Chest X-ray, PA view. Patient: 62 years old, sex M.
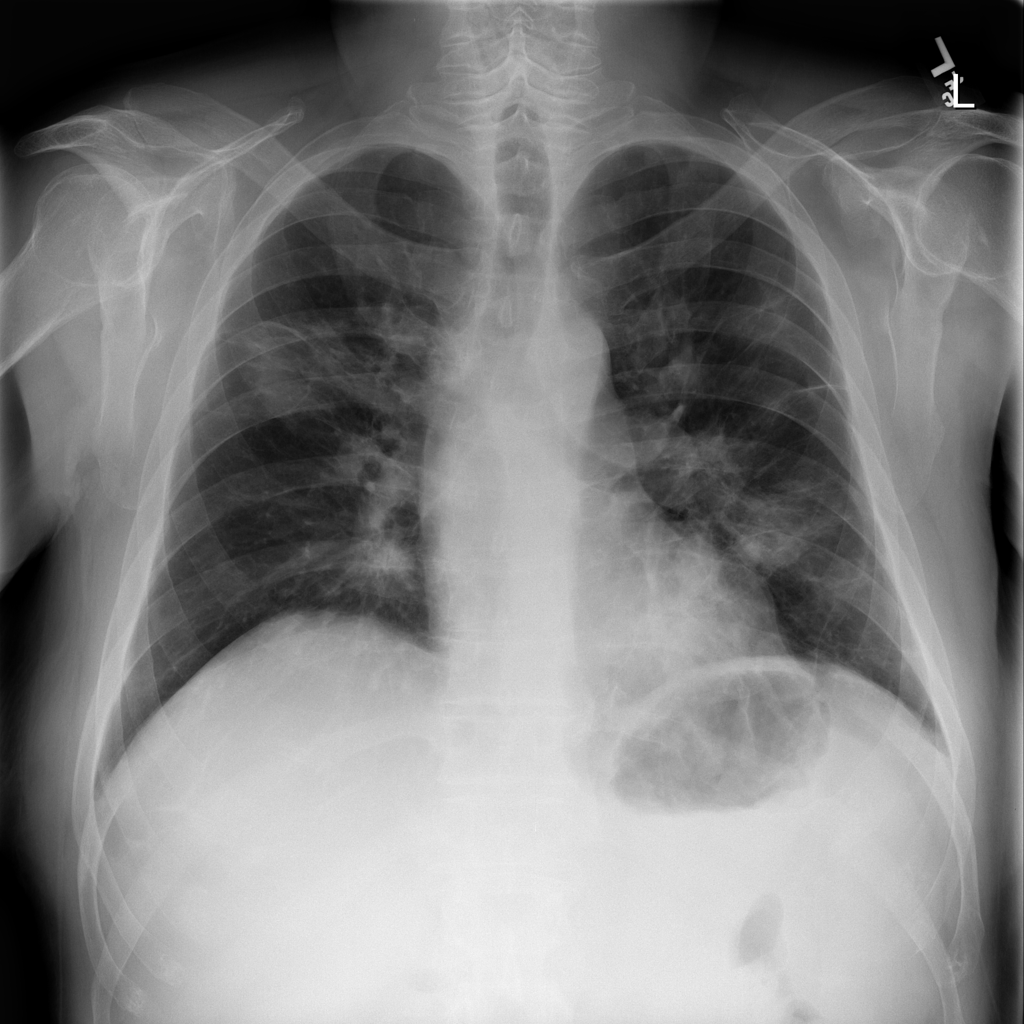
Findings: Infiltration, Mass, Nodule